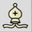
Piece: wB